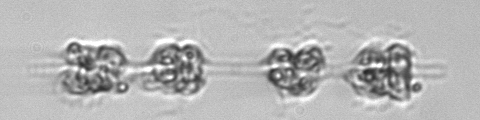
Label: Leptocylindrus_mediterraneus